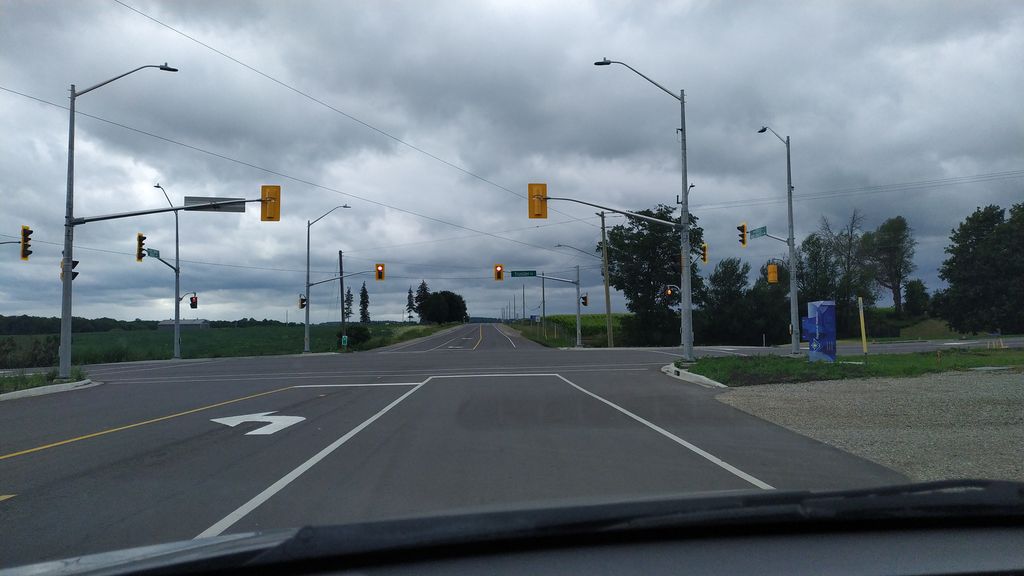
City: kitchener-waterloo